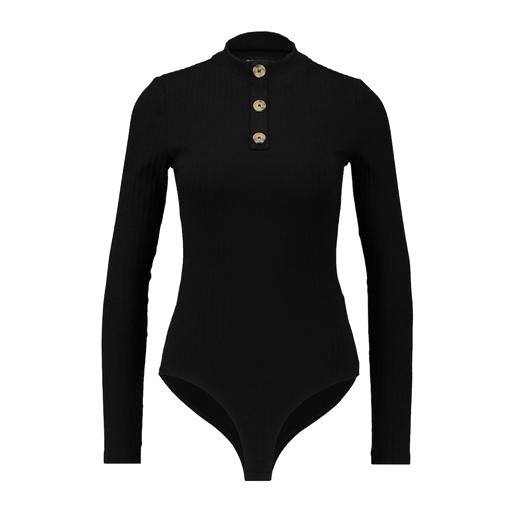
black henley long-sleeved ribbed-jersey top, black ribbed henley, black nly half button shirt, white background